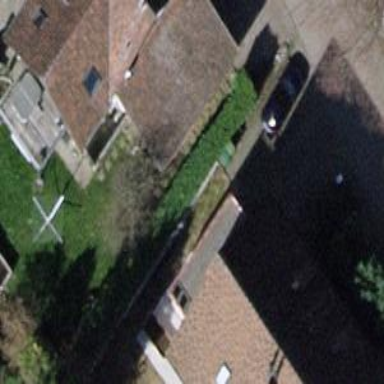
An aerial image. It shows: Garage.